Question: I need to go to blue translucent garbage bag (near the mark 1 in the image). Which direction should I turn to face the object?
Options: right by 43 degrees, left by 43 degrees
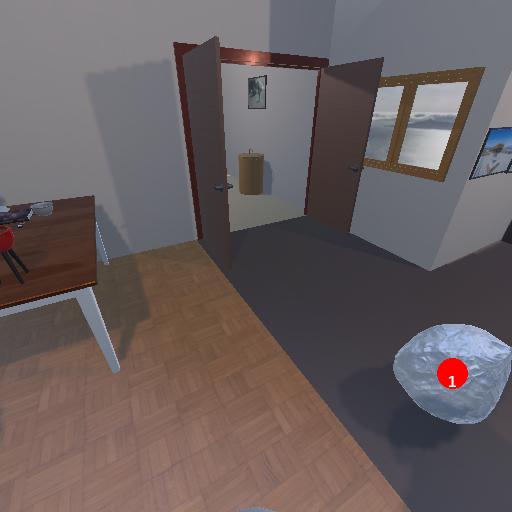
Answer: right by 43 degrees